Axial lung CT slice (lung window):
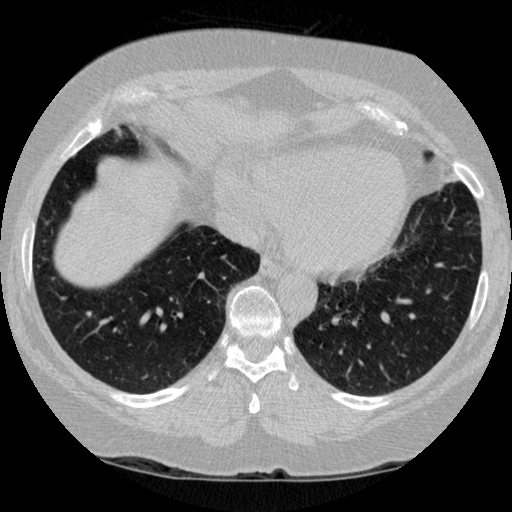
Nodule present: no